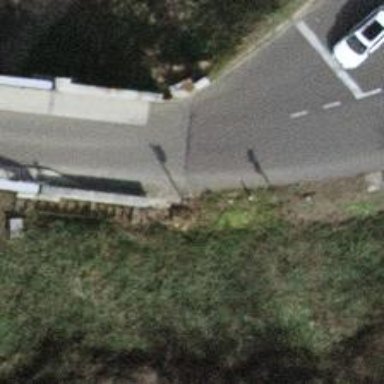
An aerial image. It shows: Secondary road.